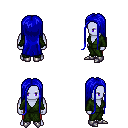
a pixel art fantasy rpg character, male body template, dark elf, purple skin, green robe, red pants, blue extra-long hairstyle, metal boots, four views (front, back, left, right), 2x2 character sprite sheet, small pixel art, hard edges, no anti-aliasing